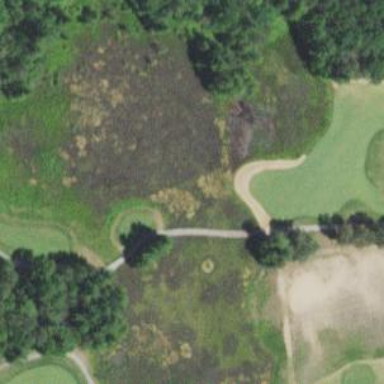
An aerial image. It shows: Pathway for golfing.